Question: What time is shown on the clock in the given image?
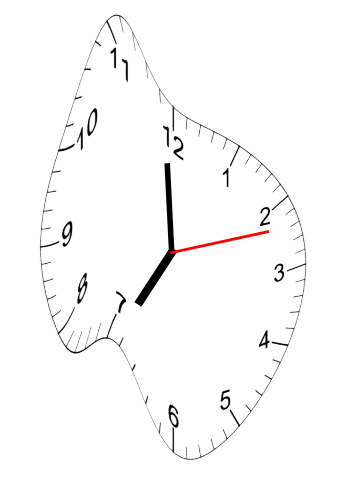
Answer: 06:59:12